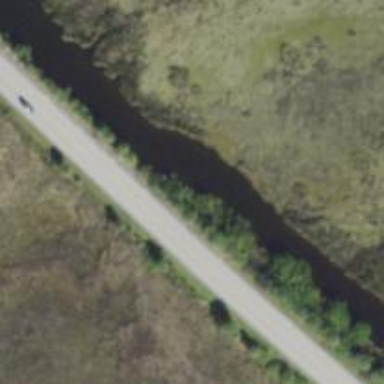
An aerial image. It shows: Abandoned road.